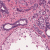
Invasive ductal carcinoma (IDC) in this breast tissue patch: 1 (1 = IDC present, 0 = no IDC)